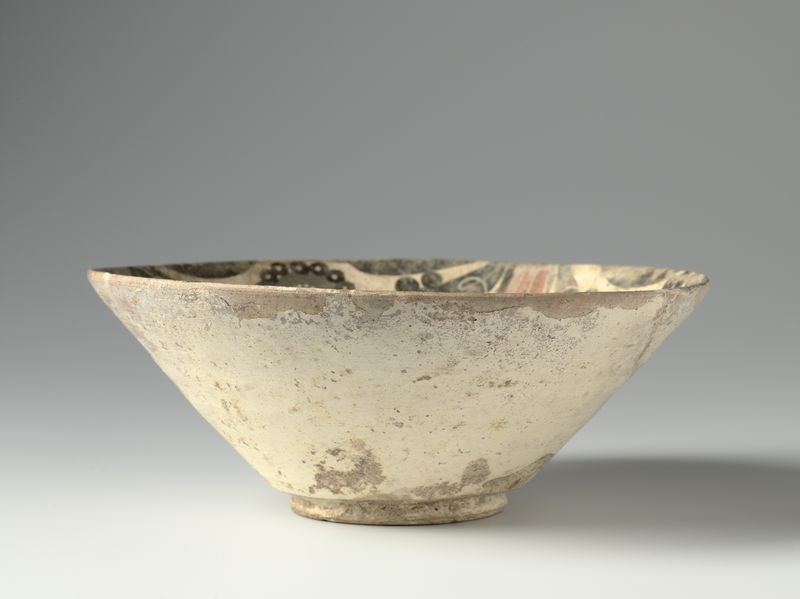
Titel: Kom met gestileerde bloemmotieven in rood en bruin
Standort: Amsterdam
Institution: Rijksmuseum
Schlagwörter: fleur, antique, vase, dessin, couleur, antiquité, terre, cercle, bol, grec, decor, repas, argile, dessins, terre cuite, vernis, patrimoine, vestige, soupe, verni, contenant